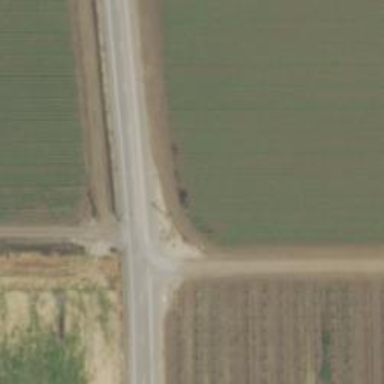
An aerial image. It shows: Unclassified road.